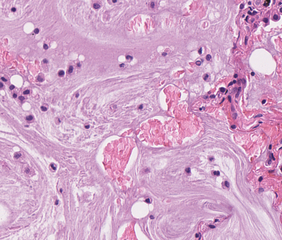
Tumor epithelial tissue: no
Tumor-associated stroma tissue: no
Normal tissue: yes